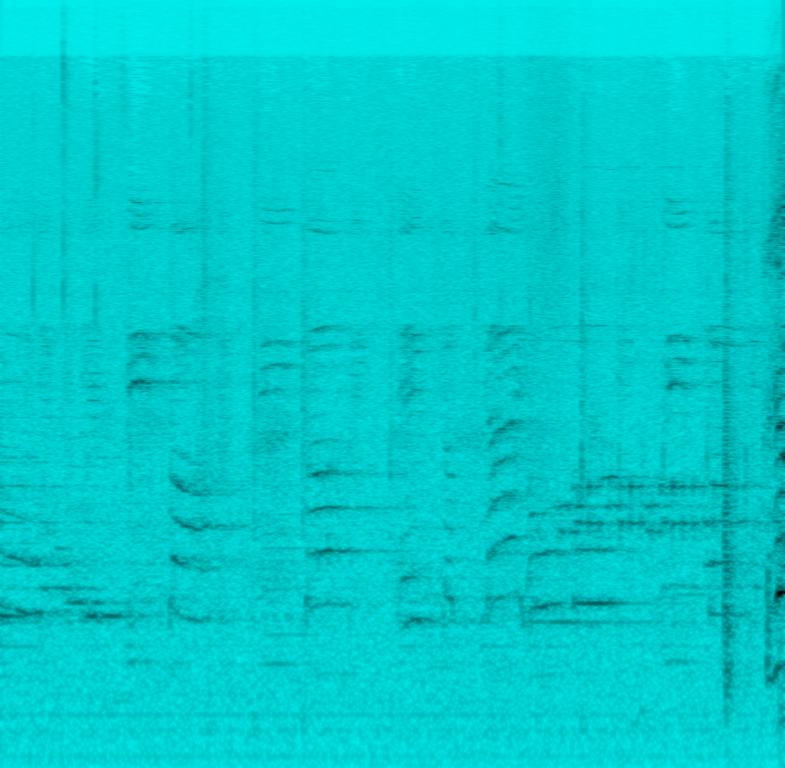
Something like a jukebox or kid's toy is playing a sweet melody for babies while in the foreground a real baby is making noises with its voice. This seems to be an amateur recording. This song may be played to entertain a baby.